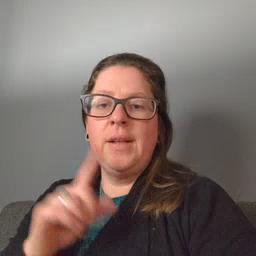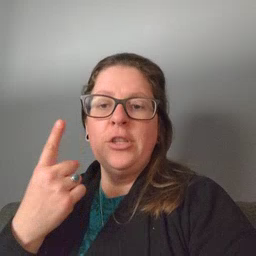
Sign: first